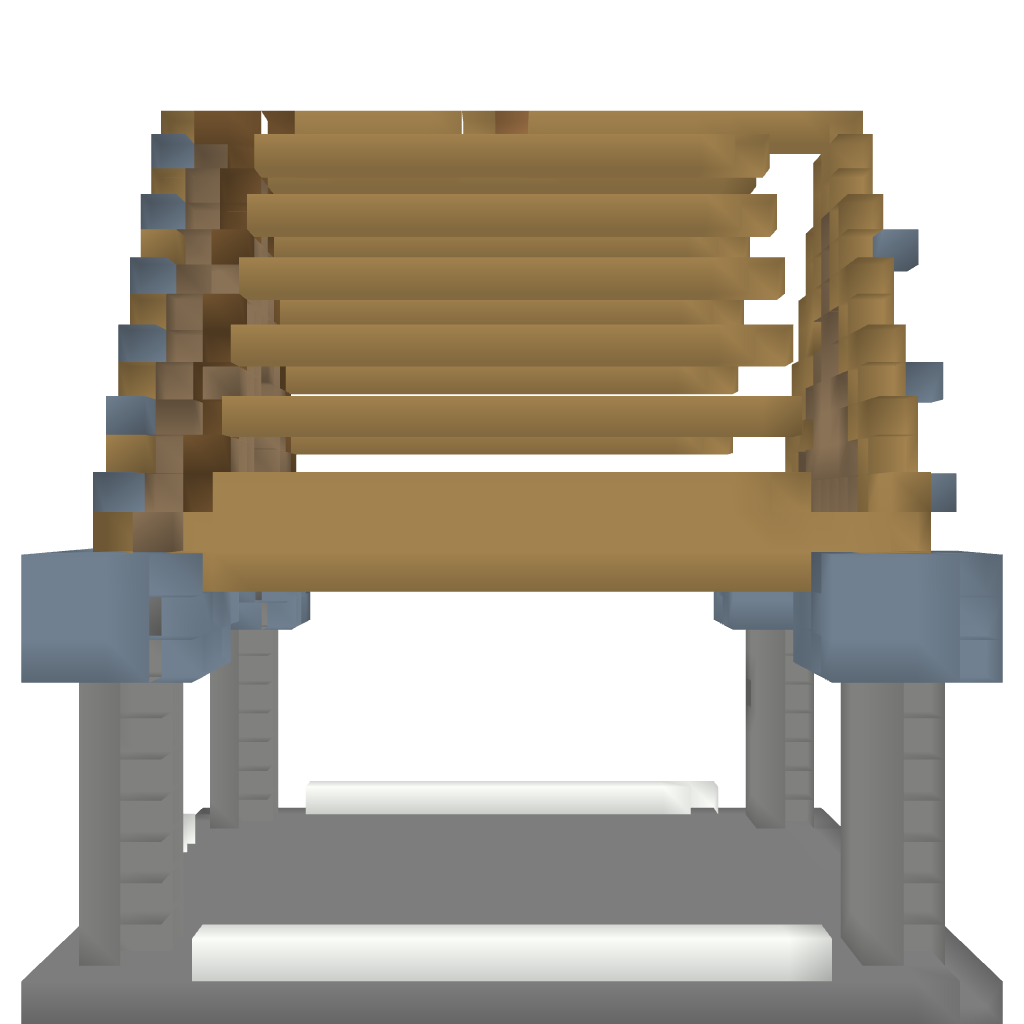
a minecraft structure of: Basic Nordic Cover